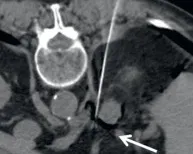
Case of an adrenal metastasis from lung cancer treated with percutaneous microwave ablation. (c). A small caliber needle was placed medially to the adrenal gland and CO2 injected in order to displace the lesion from surrounding critical structures.
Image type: radiology (ct)